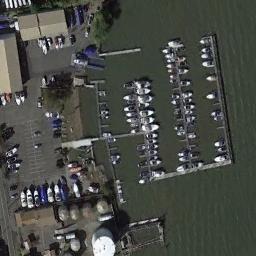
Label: harbor